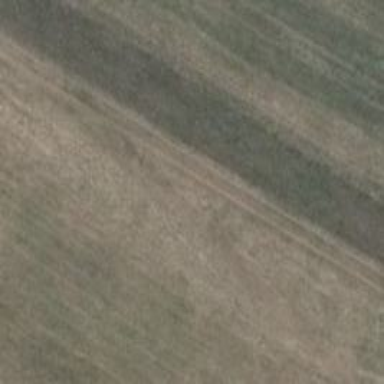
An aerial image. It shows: Grass track with grade 5 tracktype.